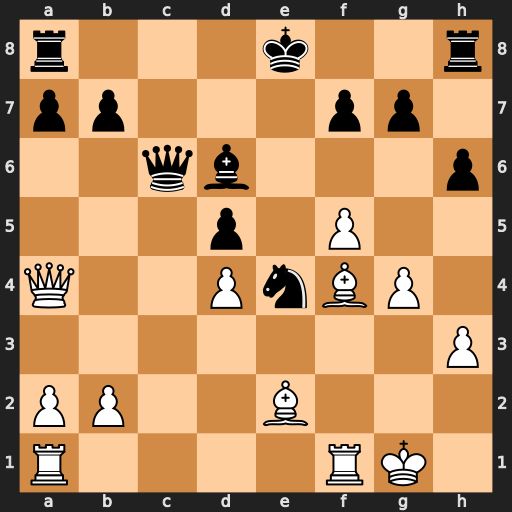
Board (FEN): r3k2r/pp3pp1/2qb3p/3p1P2/Q2PnBP1/7P/PP2B3/R4RK1
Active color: w
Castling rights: kq
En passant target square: -
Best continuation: Bb5 O-O Bxc6